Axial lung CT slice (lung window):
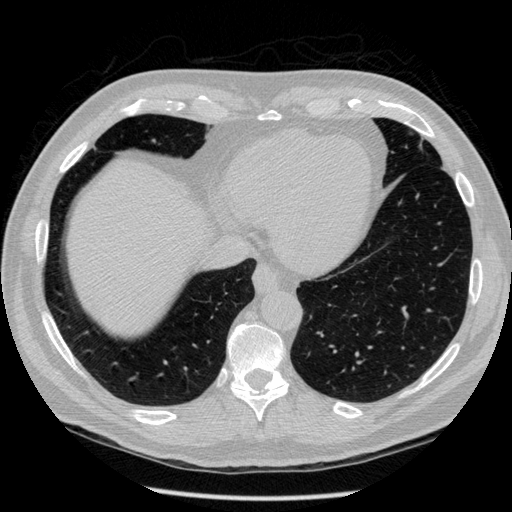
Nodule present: yes
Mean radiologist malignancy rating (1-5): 3